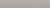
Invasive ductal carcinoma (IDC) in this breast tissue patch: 0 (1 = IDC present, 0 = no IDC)